Question: WebStorm (2019.1.3) throws the warning: "Unresolved variable isRequired" for ReactJS (16.8.6) PropTypes.
How to solve this warning?

'''
Settings.propTypes = {
onClose: PropTypes.func.isRequired,
isSettingsOpen: PropTypes.bool.isRequired,
};
'''
React PropTypes has property 'isRequired' (<URL>.
(^15.7.2) npm package installed into .
Thanks for any help in advance.
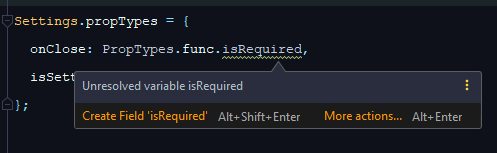
Answer: I know this is old, but kept running into this and figured I would help others. I found <URL> with a solution that worked for me.
### Webstorm 2019.2+ (Tested w/ IntelliJ 2019.3)
Follow these steps:
1. Go to Settings/Preferences > Languages & Frameworks > JavaScript > Libraries
2. Go to Download..
3. Search for "prop-types" (I had to scroll down an alphabetical-ordered list)
4. Click Download and Install
5. Click Ok